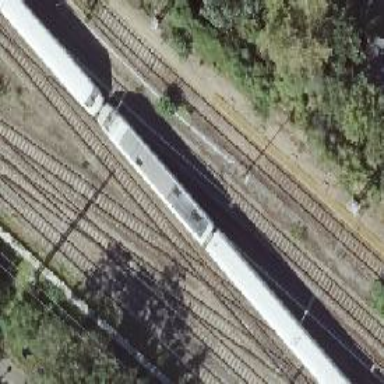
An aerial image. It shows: Railway track with contact line for electrification.